Chest X-ray:
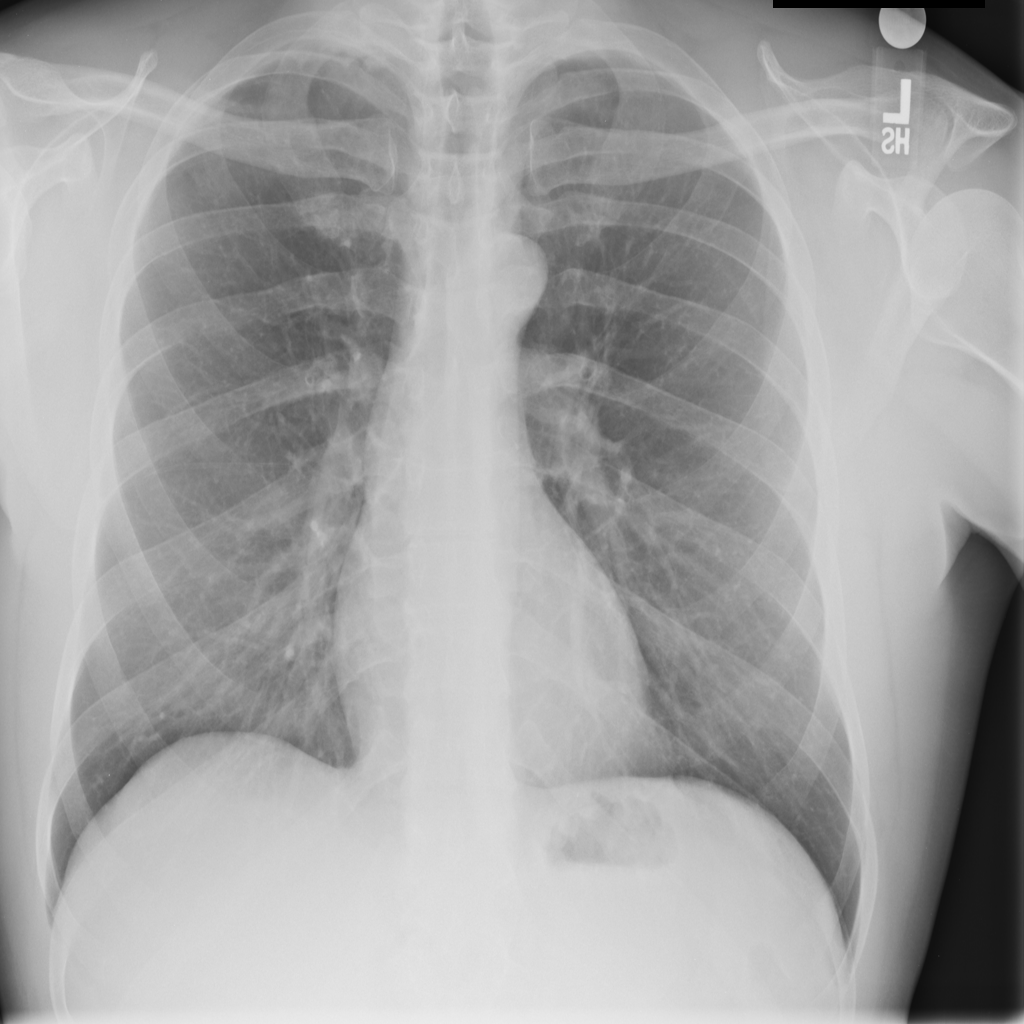
No abnormal finding: yes